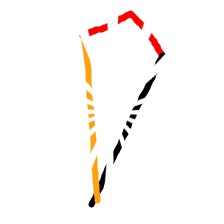
Shape: kite